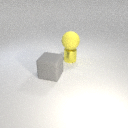
small yellow metal cylinder behind large gray rubber cube